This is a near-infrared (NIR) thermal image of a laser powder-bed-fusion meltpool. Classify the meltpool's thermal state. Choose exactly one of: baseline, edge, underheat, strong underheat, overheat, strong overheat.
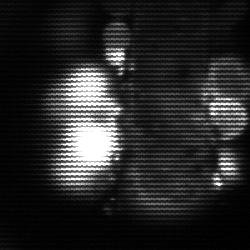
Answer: strong underheat